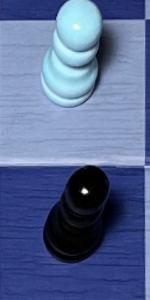
Label: Pawn_Black